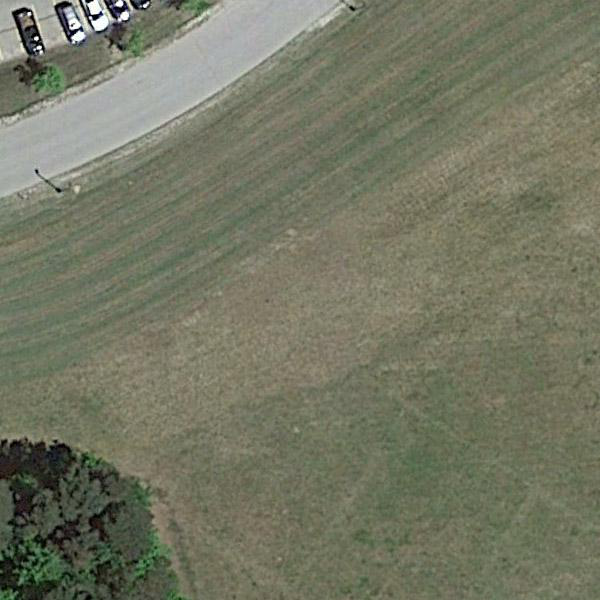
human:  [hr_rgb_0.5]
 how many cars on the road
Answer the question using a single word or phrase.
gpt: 0